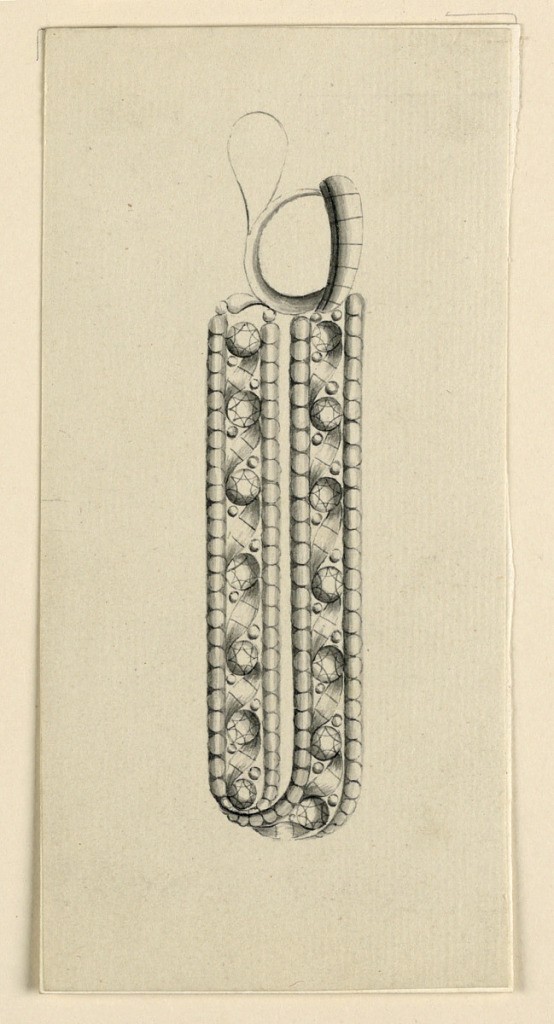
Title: Design for an Earring
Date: ca. 1800
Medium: Pen and black ink, brush and gray watercolor on paper
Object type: Drawing
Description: Jewelry design for an earring. Double-sloped ring, with diamonds at the front. Suspended at it with both ends is the chain, consisting of two framing bands with, inside, round diamonds, connected by scrolls of ribbon, à jour. The upper slope of the ring is outlined.